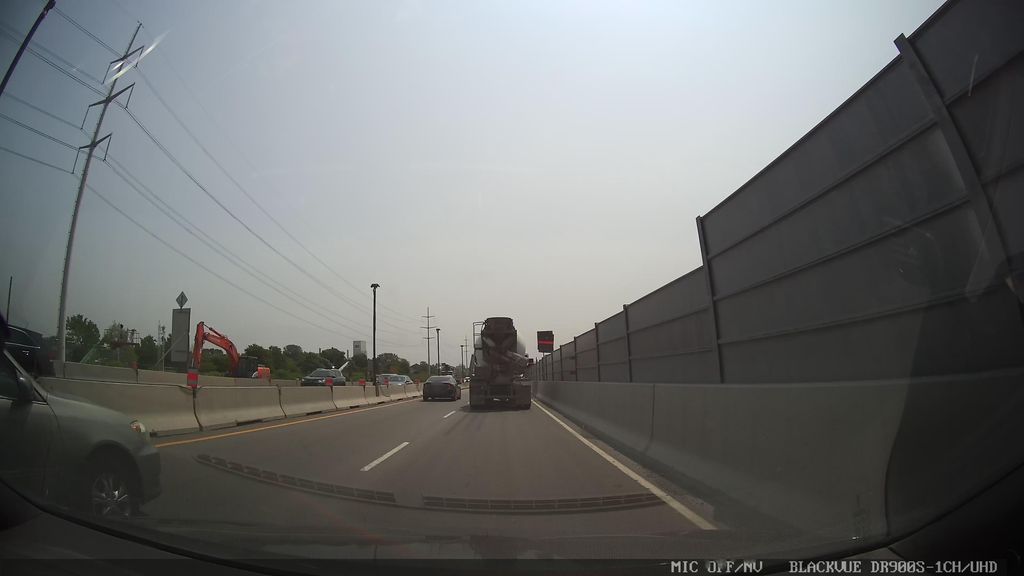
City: montreal